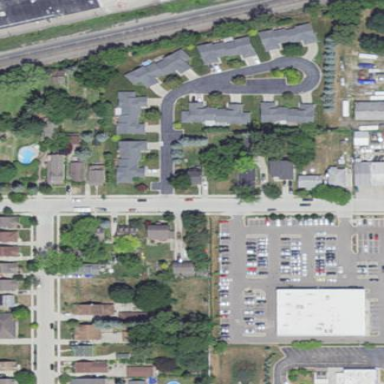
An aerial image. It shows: Condominium in residential area.